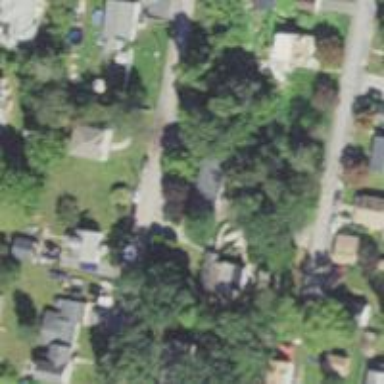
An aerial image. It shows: Residential driveway serving as service road.